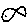
Label: fish